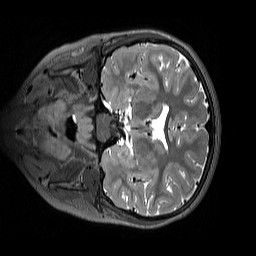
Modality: T2w
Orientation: coronal
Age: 9
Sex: female
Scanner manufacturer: siemens
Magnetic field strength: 3 T
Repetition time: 3.2 s
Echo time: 0.408 s